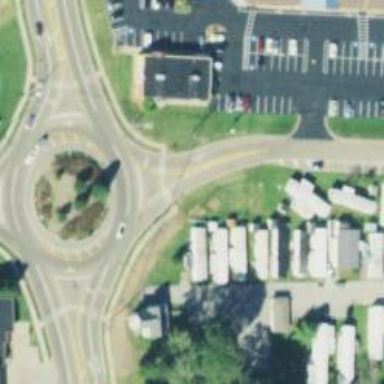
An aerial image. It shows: Roundabout at primary highway.